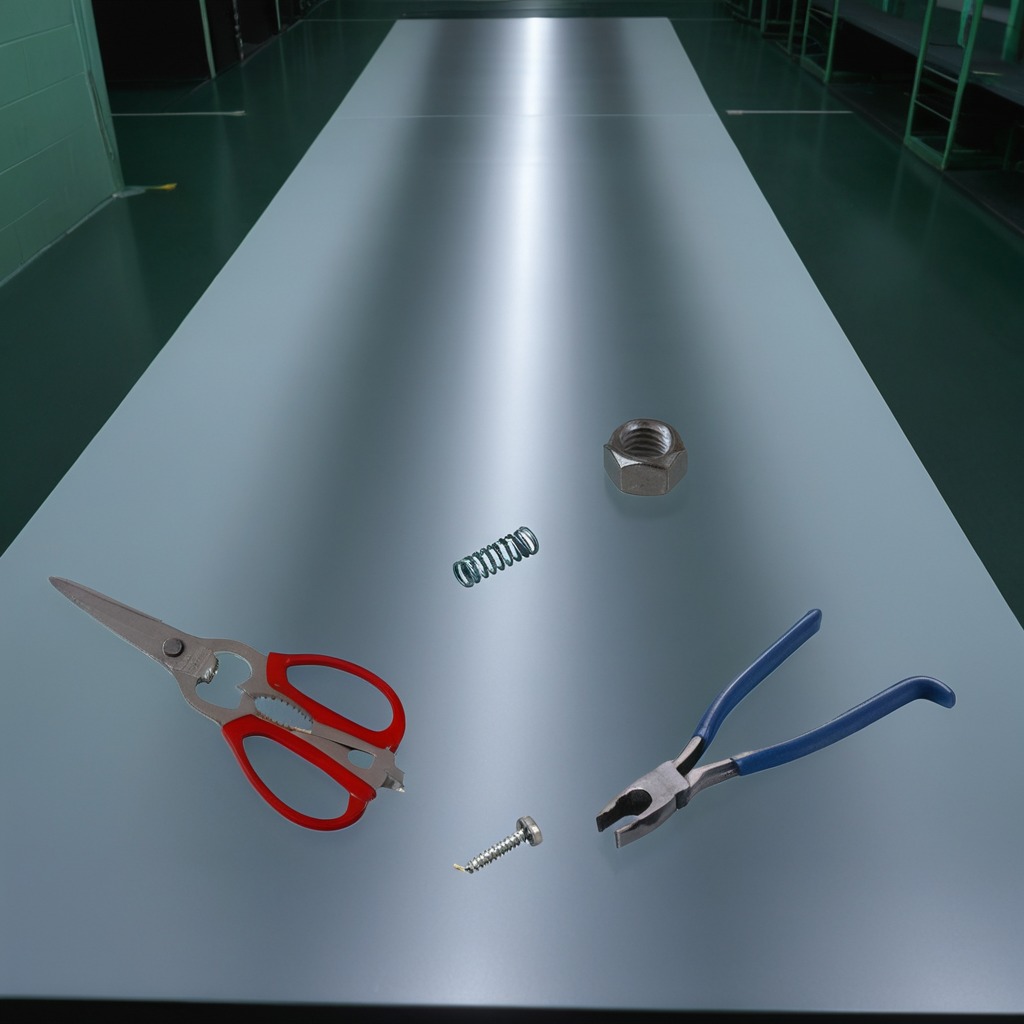
A metal machine screw, pliers, coiled metal spring, metal nut, and pair of scissors lying on a clean empty table in a railway signal maintenance room.